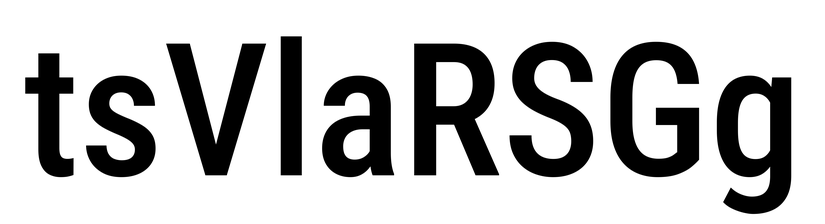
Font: Roboto_Condensed_Medium